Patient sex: M
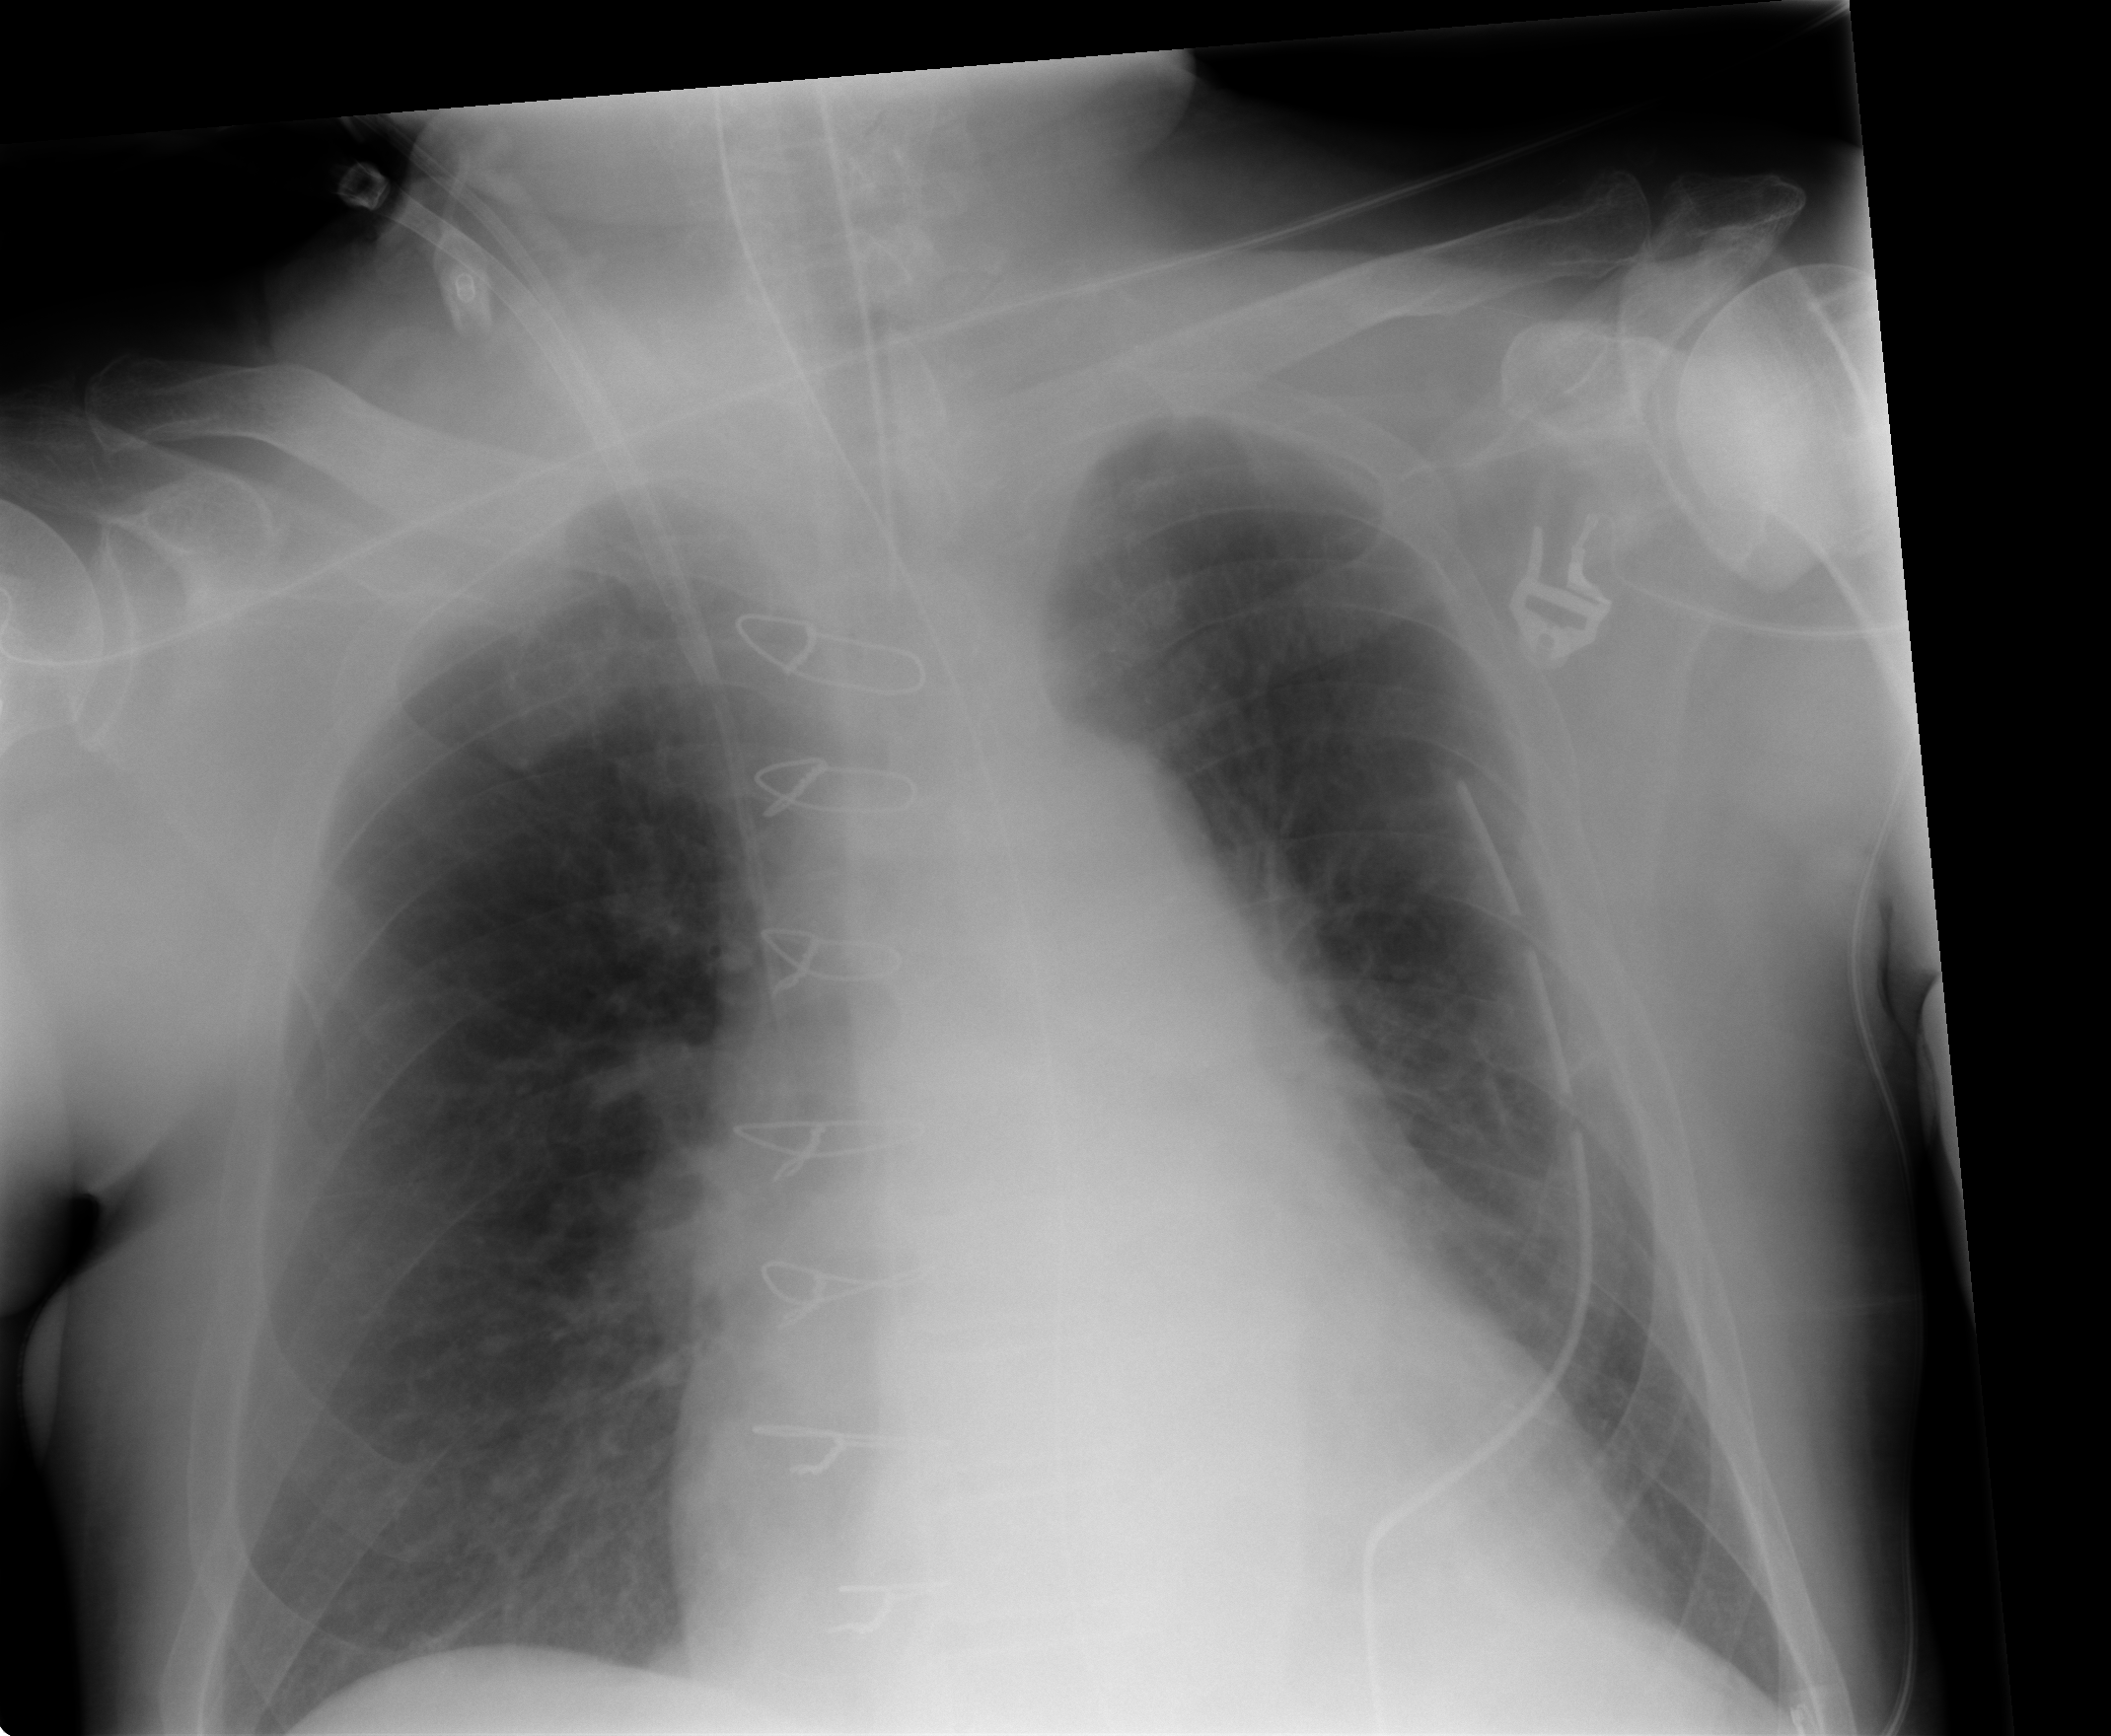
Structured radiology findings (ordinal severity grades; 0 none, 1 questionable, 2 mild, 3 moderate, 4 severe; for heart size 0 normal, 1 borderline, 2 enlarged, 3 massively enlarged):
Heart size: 2
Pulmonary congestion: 0
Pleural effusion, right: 0
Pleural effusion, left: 1
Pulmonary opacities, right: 0
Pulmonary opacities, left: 2
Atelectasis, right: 0
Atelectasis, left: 2